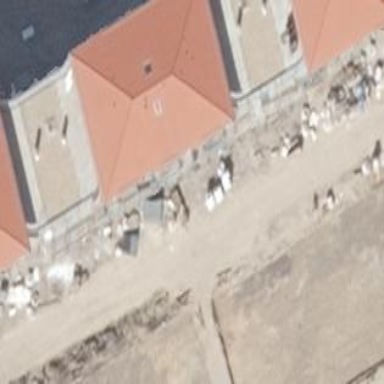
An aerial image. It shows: Apartment building with hipped roof.